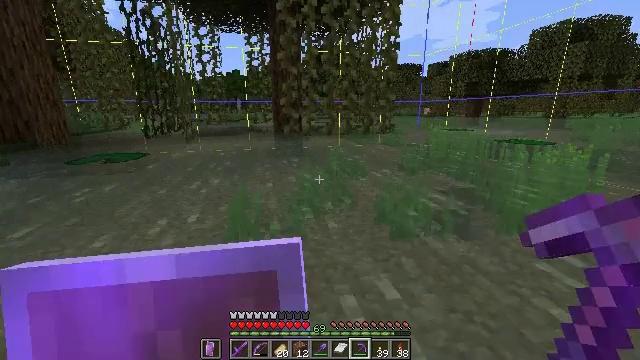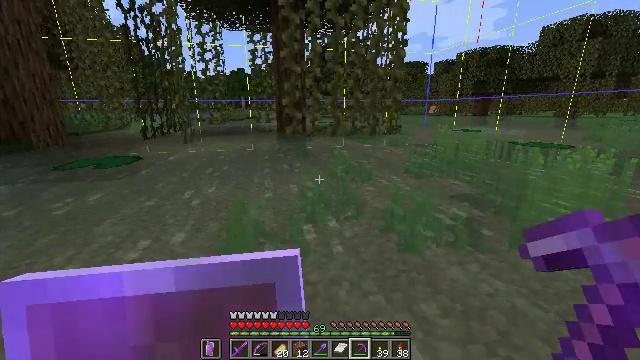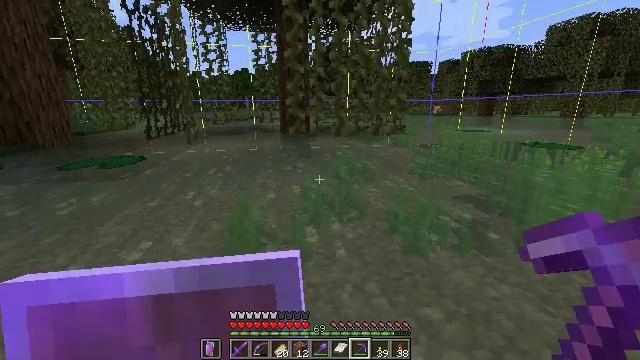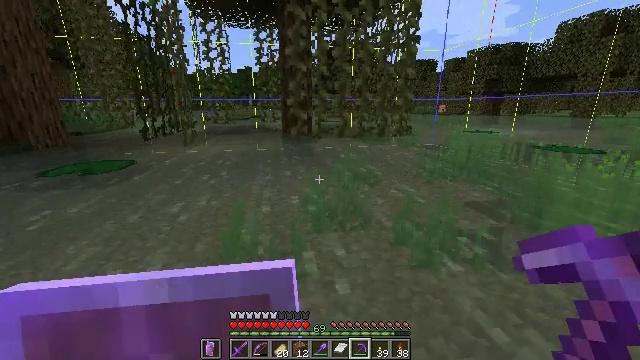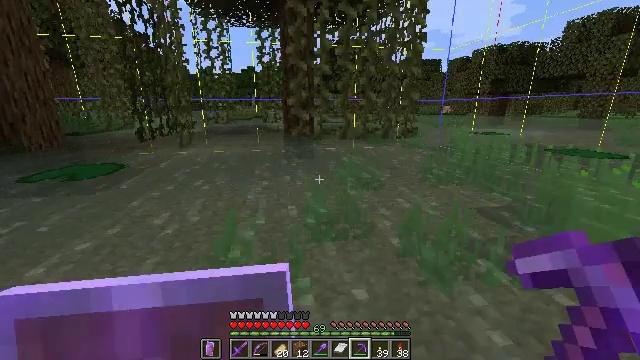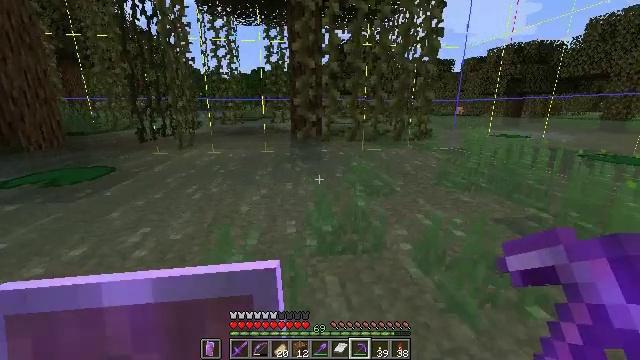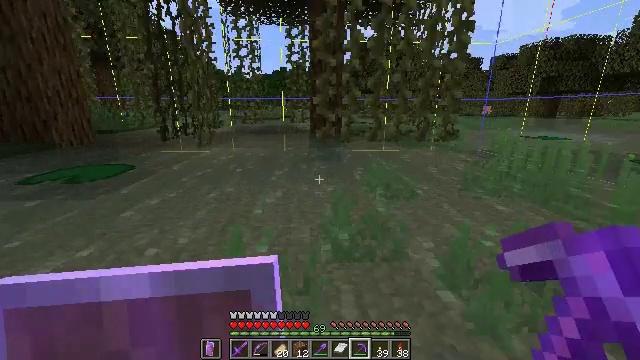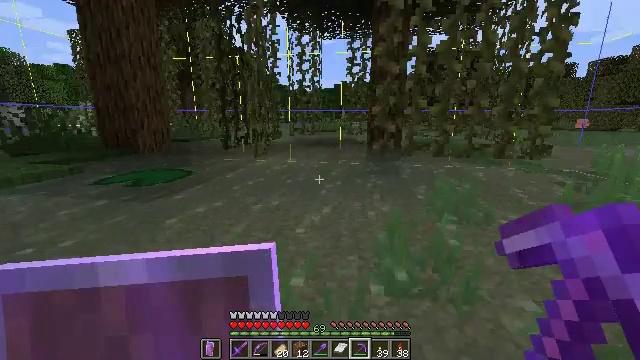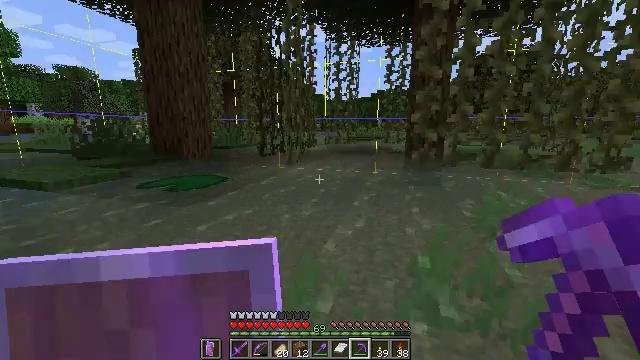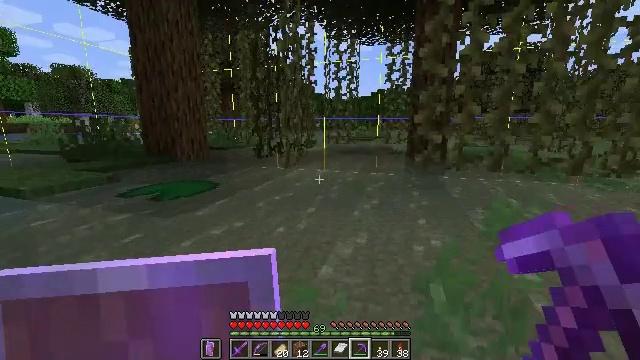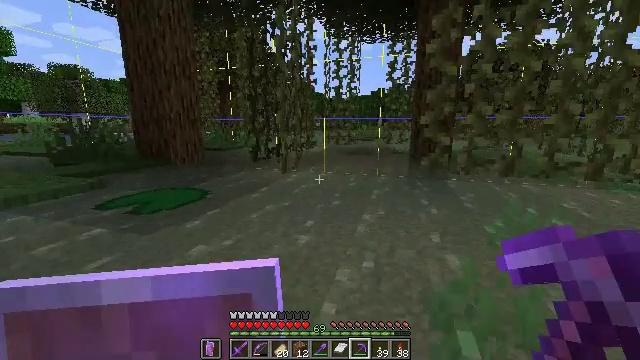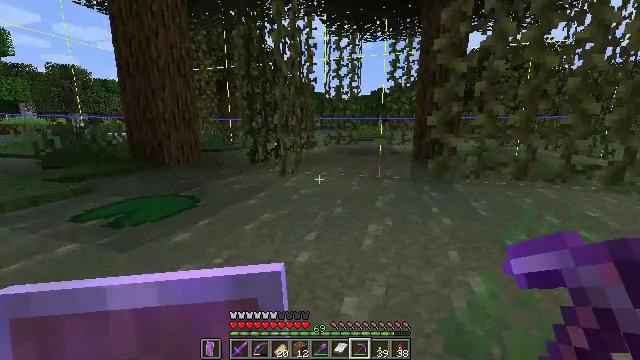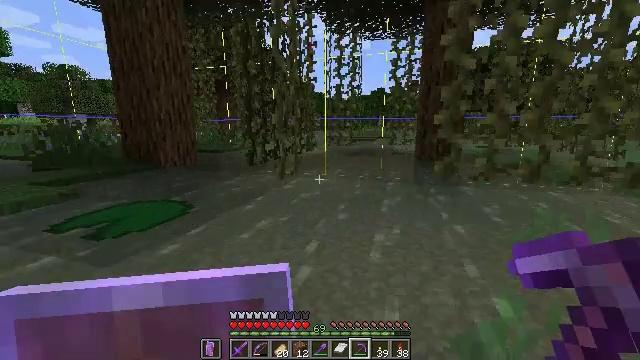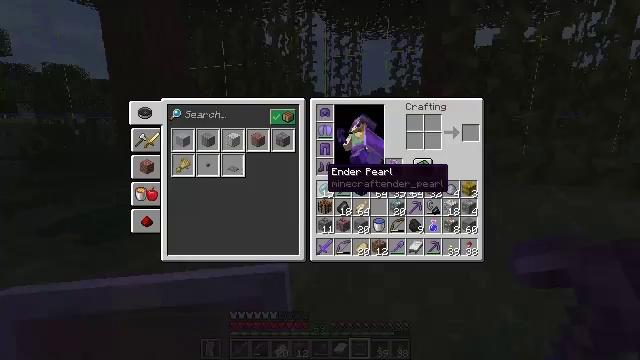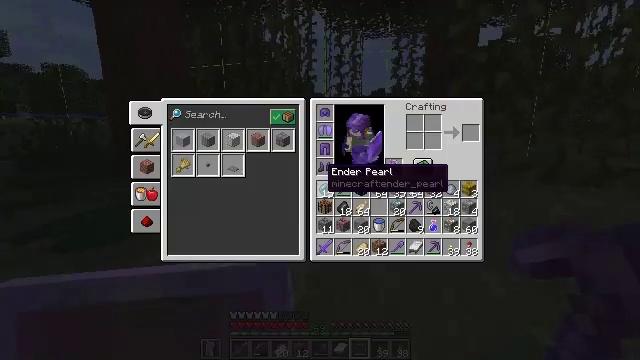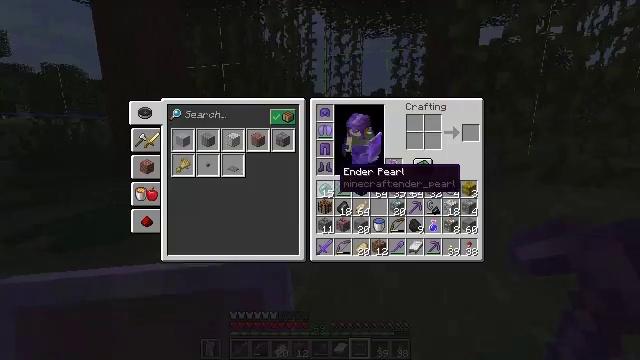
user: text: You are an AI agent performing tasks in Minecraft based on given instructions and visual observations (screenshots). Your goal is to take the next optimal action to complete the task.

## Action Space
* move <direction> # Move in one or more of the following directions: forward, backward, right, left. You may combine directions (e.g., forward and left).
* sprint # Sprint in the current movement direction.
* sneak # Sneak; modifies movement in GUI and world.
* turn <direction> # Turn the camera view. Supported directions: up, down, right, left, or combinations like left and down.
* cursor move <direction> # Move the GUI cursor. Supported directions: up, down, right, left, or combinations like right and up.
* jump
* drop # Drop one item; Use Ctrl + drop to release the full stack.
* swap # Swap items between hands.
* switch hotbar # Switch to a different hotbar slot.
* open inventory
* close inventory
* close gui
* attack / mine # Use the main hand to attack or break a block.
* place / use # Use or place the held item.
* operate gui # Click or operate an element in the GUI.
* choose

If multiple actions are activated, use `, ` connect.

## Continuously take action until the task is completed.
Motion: motion action
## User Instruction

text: craft item air
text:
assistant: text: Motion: move forward, sprint
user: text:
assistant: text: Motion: move forward, sprint
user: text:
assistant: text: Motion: move forward, sprint
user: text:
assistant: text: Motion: move forward, sprint
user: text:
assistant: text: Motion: move forward, sprint, turn left
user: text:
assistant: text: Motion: move forward, sprint, turn left
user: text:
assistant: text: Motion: move forward, sprint, turn left and up
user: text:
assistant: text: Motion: move forward, sprint, turn left and up
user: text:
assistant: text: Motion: move forward, sprint
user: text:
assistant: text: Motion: move forward, sprint
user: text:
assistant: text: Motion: move forward, sprint
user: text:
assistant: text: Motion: move forward, sprint
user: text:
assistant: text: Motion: move forward, open inventory
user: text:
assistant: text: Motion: move forward, open inventory
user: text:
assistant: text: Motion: turn right, open inventory
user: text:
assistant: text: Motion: turn right
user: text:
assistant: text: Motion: turn right
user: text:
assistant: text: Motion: turn right
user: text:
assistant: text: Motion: no_op
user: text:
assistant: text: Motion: no_op
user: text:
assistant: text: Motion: no_op
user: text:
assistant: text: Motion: no_op
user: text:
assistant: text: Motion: no_op
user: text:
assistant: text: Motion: no_op
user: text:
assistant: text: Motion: no_op
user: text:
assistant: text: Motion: no_op
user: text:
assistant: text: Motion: no_op
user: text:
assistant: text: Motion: no_op
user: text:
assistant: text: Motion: no_op
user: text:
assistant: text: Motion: no_op